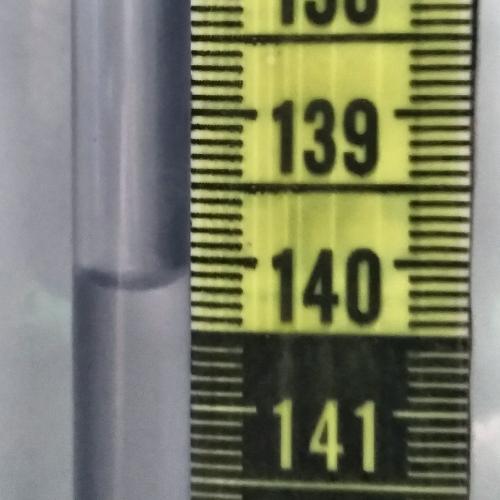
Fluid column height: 140.1 cm